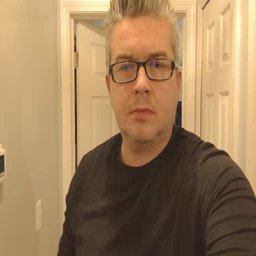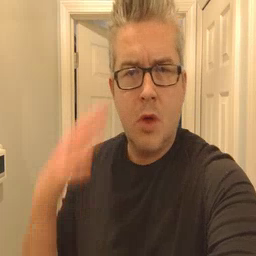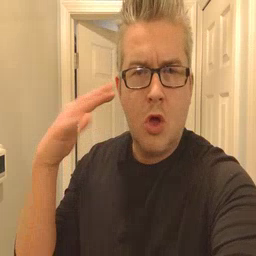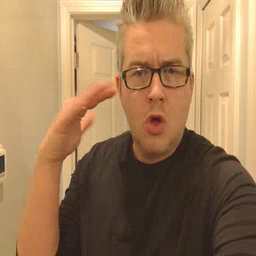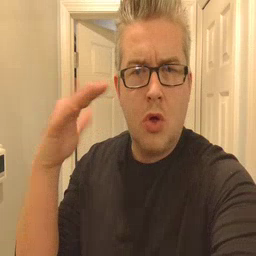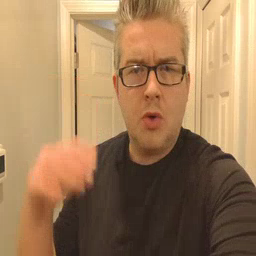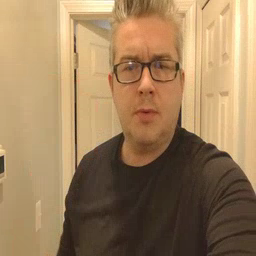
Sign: noisy